Question: I am trying to with library and
, first i created a dataframe with one column,each row is a transaction here is the code:
'''
import pyfpgrowth
import pandas as pd
import numpy as np
data = pd.read_csv("itemsets1.csv")
data = pd.DataFrame(data)
data.columns = ['itemsets']
data
'''
output:

'''
patterns = pyfpgrowth.find_frequent_patterns(data['itemsets'],6)
patterns
'''
output:
'''
{(' ',): 6, (' ', '1'): 8, ('1',): 9, ('1', '8'): 6, ('8',): 6}
'''
actually i have two problems here the first is that the algorithm takes space as an item which is wrong,the second is in the frequence of items for example the item one '1' appears only once, but in the output it shows 9 also wrong, need some help please
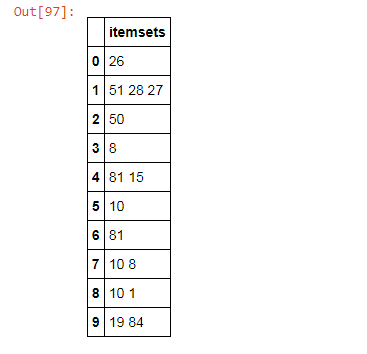
Answer: : I have changed your dataset a bit
The algorithm takes a list as input. In your case, the algo has split each char into a separate value of a list, i.e [5,1, ,2,8, ,2,7]
You are right in saying that 1 occurs once but as you can see from above example, 1 occurs many times due to wrong split.
Now doing it the right way:
First of all, you need to split each string in itemsets into a list:
'''
data['itemsets'] = data.itemsets.apply(lambda x: x.split(' '))
'''
The Output:
<URL>
Next, the second argument in "" is the support level. That means the minimum number of times an item (or a group of items) should occur in all transactions combined. You have entered 6. There is no item that occurs 6 times in your dataset. Let us choose 2.
'''
patterns = pyfpgrowth.find_frequent_patterns(data['itemsets'],2)
'''
The Output:
> {('10',): 4, ('10', '8'): 2, ('51',): 2, ('8', '81'): 2, ('81',): 4}
In the above output, means that 10 and 8 together occur two times in the whole dataset.
Moving a step forward, we can use "generate_association_rules" to generate rules based on a cutoff value. For example:
'''
rules = pyfpgrowth.generate_association_rules(patterns, .5)
'''
The Output:
> {('10',): (('8',), 0.5), ('81',): (('8',), 0.5)}
It means that 10 and 8 occur together in 50% of all transactions of 10 in the whole dataset (which is 4)